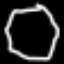
Label: octagon